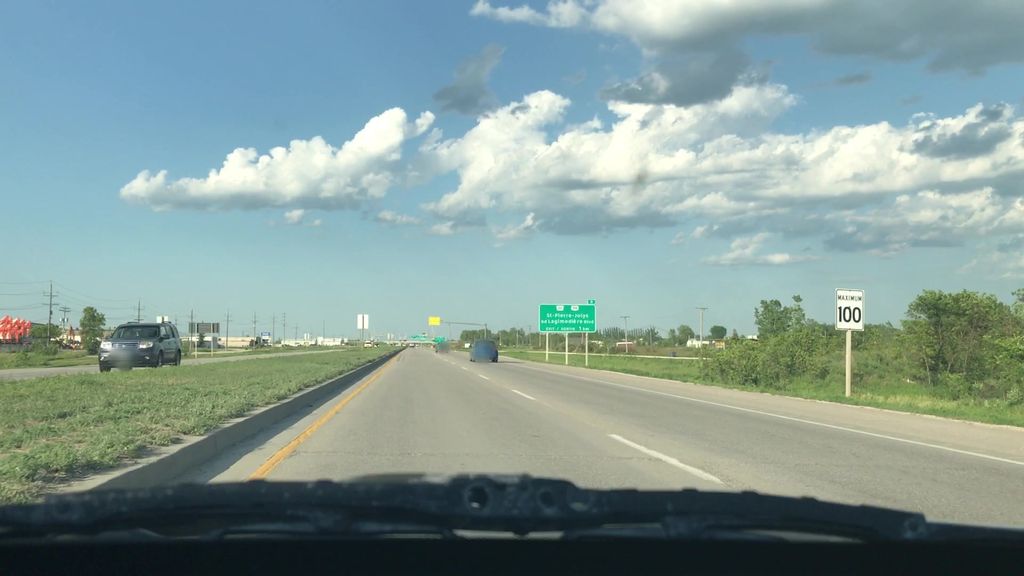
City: winnipeg